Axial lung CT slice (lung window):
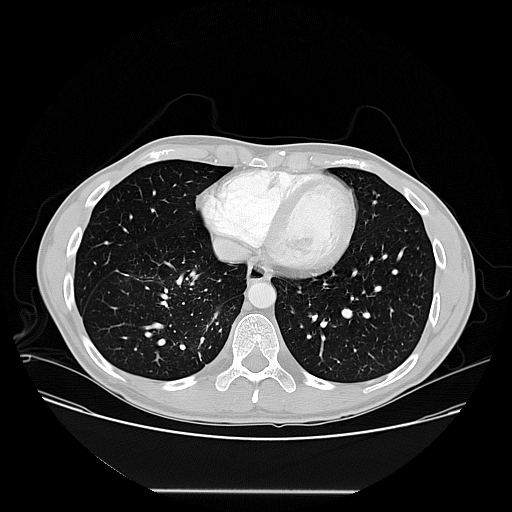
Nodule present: no